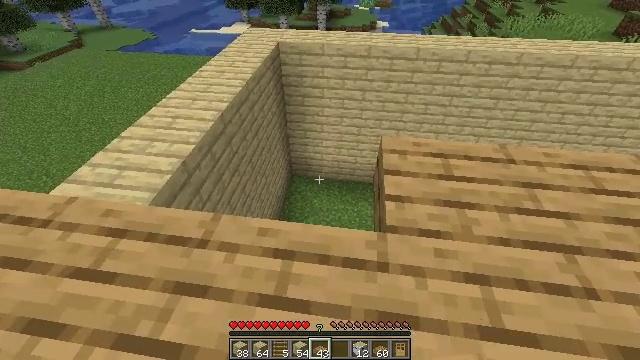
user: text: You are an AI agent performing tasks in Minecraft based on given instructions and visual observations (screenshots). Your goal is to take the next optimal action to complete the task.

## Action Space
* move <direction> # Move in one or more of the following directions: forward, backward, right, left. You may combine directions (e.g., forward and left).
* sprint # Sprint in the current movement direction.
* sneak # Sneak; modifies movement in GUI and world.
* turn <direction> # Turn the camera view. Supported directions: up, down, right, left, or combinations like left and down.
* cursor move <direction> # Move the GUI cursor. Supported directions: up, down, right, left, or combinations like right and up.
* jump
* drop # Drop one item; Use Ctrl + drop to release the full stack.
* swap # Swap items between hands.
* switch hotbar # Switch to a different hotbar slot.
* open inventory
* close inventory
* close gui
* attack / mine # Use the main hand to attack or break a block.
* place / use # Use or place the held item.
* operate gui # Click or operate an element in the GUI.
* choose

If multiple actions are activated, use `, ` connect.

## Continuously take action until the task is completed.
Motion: motion action
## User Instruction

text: Drop an oak slab.
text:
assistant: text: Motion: sneak, drop